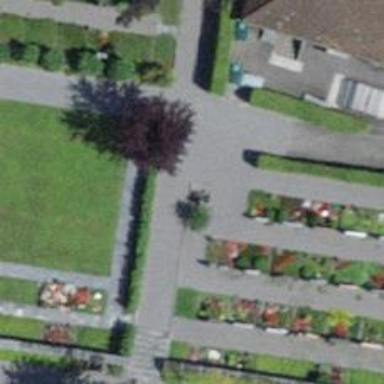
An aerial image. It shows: Fountain.